Question: I want to do a simple merging of cells in a 'DevExpress' 'VGridControl'. The attached image shows exactly what I need. I have come across a lot of support tickets by DevExpress and all are redirected to just one link of 'Devexpress Sample E3019'.
Firstly this is a very complex process, but even if I use this to merge cells in my 'VGridControl', the cells are not merged in the excel file when exported.
I had posted this question in the 'Devexpress' Support Forum but did not get a positive reply on the same :
<URL>
(Please do not confuse the 'VGridControl' with 'GridControl' - they are two different functionalities used for different purposes)
The below image exactly shows what I want to achieve

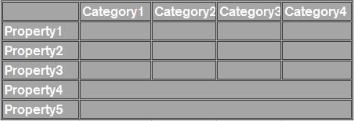
Answer: I managed to get this functionality in place by first exporting the VGridControl to Excel and then reading the Excel file from C#. We can perform cell by cell operations and formatting using c# - refer the below link :
<URL>